Question: I have to rotate a custom view in mac project.How can i achieve it.
what i need to do when touch images it should rotate from left to right.Images are on custom view any advise would be highly appreciated.
Thanks.
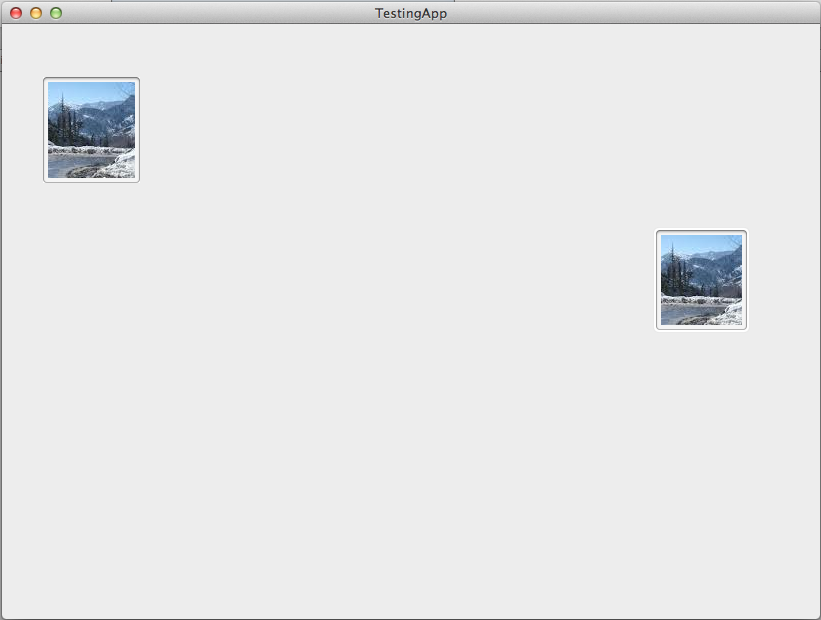
Answer: Here you can see examples for NSView: <URL>